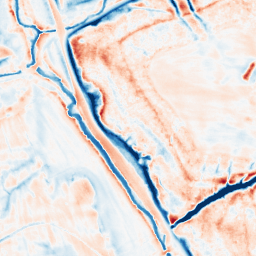
Category: multiscale
Decomposition family: dog_multiscale
Decomposition parameters: sigma_ratio: 1.6
n_scales: 5
base_sigma: 0.5
Upsampling method: quintic
Upsampling parameters: scale: 4
Upsampling scale: 4